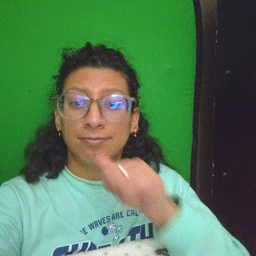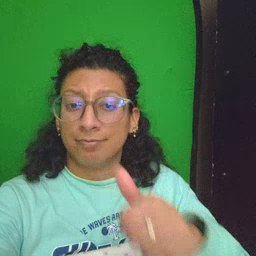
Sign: not